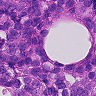
Metastatic tissue present: yes